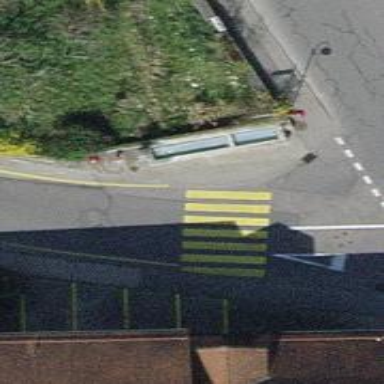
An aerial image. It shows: Marked zebra crossing.